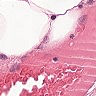
Metastatic tissue present: no